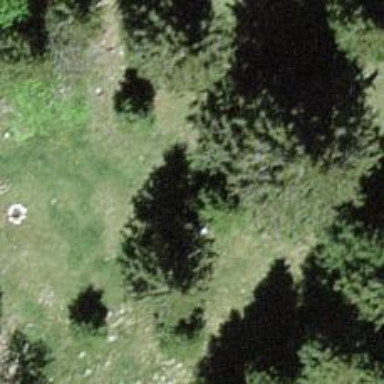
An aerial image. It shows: Needle-leaved tree in its natural environment.